Interaction volume radius: 5 \u00c5
Interaction volume height: 15 \u00c5
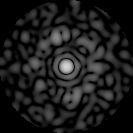
Disorder parameter: 0.8043